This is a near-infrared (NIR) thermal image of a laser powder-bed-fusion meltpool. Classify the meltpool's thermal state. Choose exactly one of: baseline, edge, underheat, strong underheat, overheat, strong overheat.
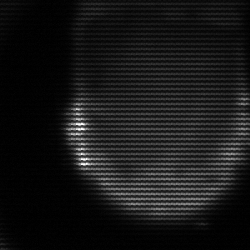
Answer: edge